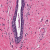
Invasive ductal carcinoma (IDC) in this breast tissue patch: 0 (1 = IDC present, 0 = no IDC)